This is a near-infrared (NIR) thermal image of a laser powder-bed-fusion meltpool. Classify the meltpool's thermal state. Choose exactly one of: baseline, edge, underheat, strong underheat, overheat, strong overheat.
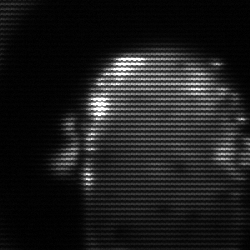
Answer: baseline